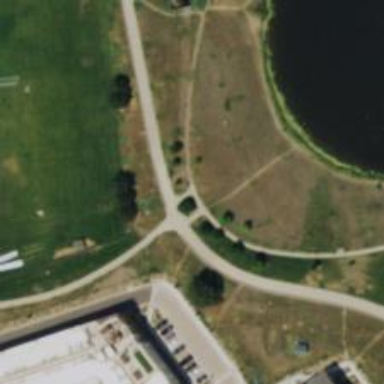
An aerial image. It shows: Walking path or footway.